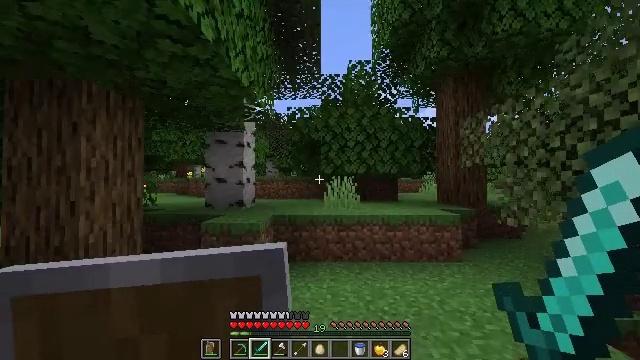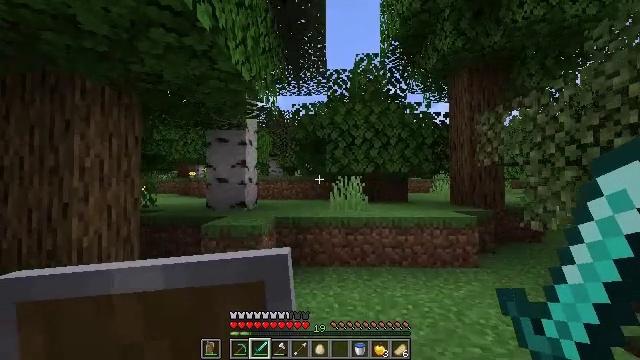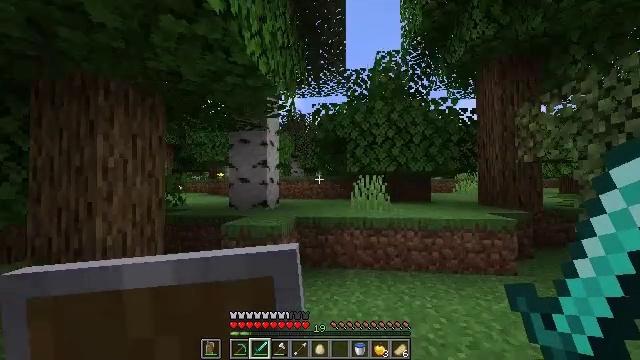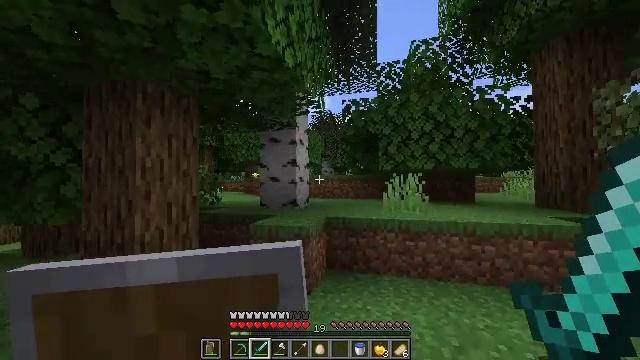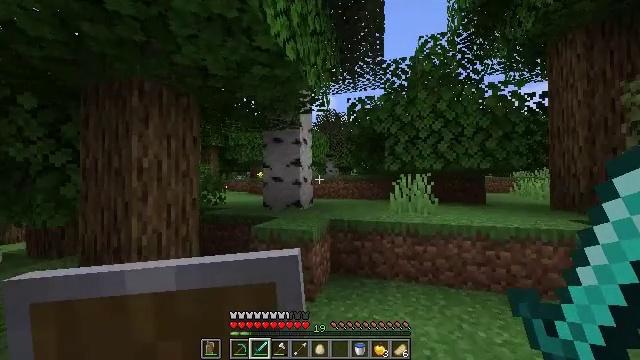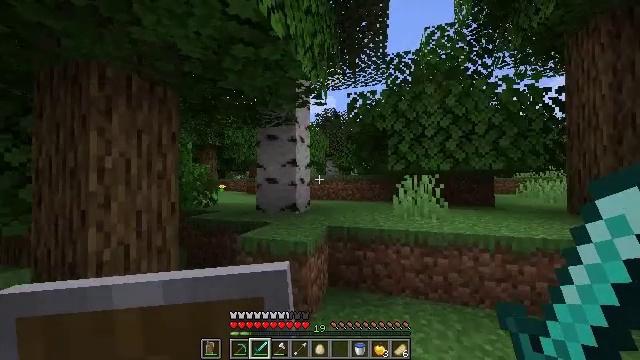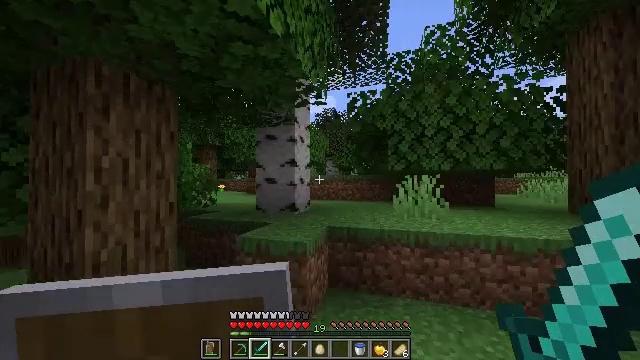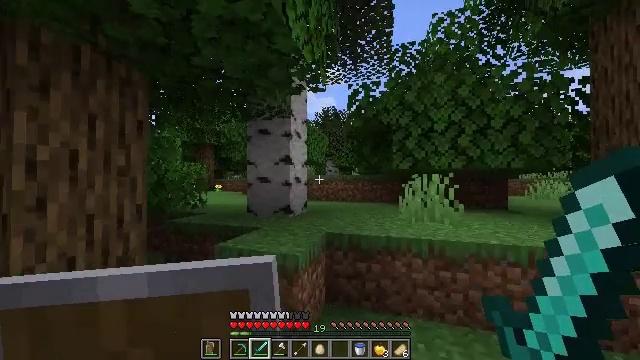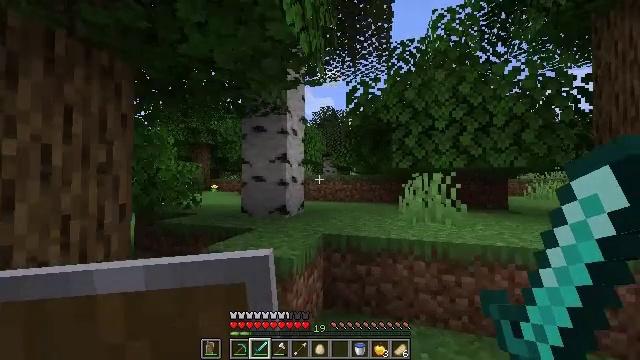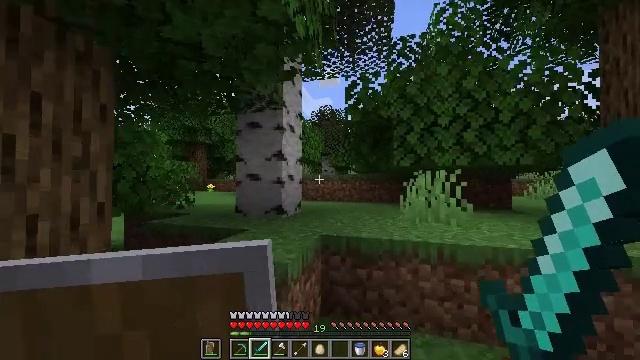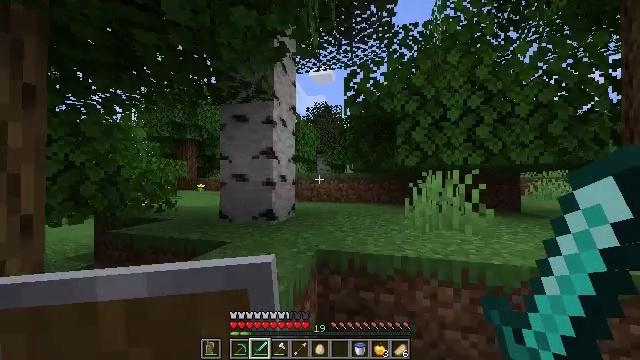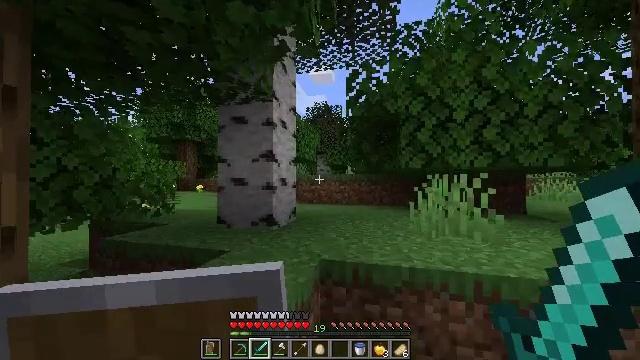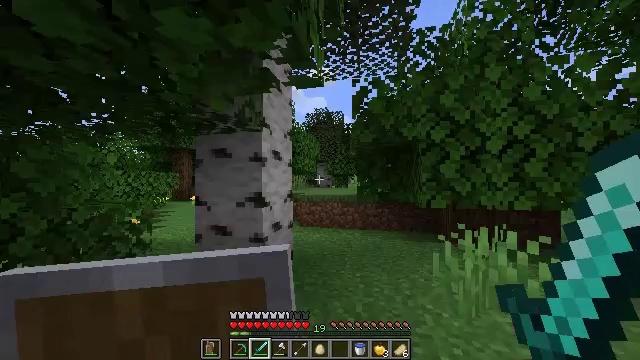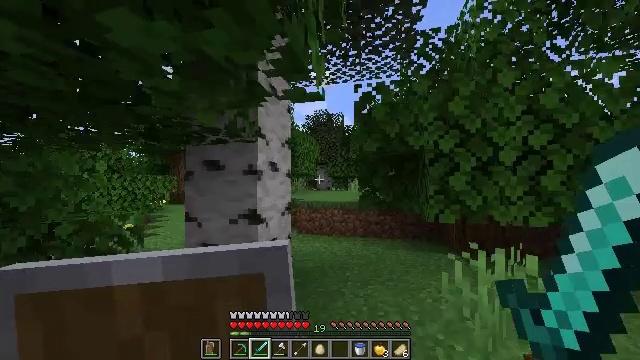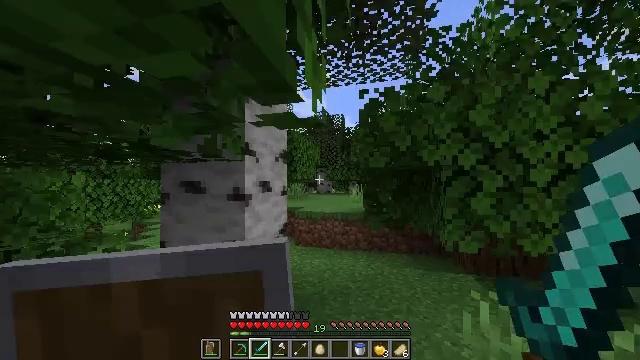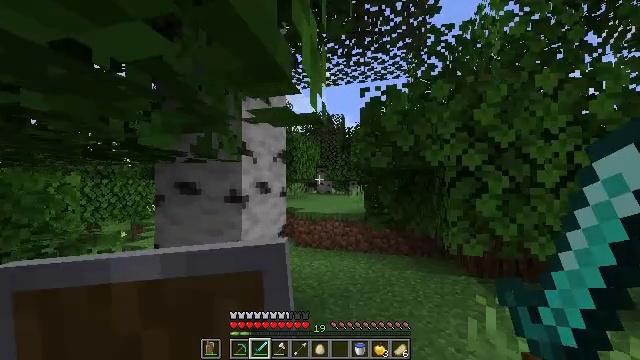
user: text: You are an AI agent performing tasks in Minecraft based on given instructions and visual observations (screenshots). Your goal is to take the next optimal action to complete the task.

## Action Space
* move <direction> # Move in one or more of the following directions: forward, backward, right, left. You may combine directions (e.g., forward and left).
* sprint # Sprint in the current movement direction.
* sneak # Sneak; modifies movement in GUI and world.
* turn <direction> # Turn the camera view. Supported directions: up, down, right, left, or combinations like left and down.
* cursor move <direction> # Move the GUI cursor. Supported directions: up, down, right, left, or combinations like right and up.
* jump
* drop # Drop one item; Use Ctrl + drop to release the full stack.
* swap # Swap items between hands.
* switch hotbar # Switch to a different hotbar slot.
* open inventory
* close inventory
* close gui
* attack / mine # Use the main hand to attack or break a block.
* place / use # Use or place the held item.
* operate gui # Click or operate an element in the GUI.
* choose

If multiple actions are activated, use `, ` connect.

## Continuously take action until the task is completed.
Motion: motion action
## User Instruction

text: Mine oak leaves.
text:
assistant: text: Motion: move forward, sprint, turn left
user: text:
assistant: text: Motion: move forward, sprint, turn left
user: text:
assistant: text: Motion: move forward, sprint, turn left
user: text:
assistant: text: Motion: move forward, sprint, turn left
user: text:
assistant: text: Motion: move forward, sprint
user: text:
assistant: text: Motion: move forward, sprint
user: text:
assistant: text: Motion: move forward, sprint
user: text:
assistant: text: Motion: move forward, sprint
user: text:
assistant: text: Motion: move forward, sprint
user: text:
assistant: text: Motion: move forward, sprint, turn right
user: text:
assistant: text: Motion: move forward, sprint, jump
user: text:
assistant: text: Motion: move forward, sprint, jump
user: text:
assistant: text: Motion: move forward, sprint, jump
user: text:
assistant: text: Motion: move forward, sprint, jump
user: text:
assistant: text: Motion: move forward, sprint, jump
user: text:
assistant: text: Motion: move forward, sprint
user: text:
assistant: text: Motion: move forward, sprint
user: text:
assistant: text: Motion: move forward, sprint
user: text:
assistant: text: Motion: move forward, sprint
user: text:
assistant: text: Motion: move forward, sprint
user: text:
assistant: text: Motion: move forward, sprint
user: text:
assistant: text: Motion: move forward, sprint
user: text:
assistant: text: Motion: move forward, sprint
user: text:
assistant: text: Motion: move forward, sprint
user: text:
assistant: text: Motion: move forward, sprint
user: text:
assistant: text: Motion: move forward, sprint
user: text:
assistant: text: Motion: move forward, sprint
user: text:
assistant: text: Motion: move forward, sprint, turn right and down
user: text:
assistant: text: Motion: move forward, sprint, turn right and down, jump
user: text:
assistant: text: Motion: move forward, sprint, turn right and down, jump